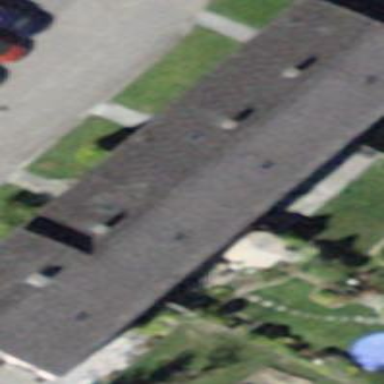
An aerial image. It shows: Gabled-roof apartments building with grey roof.